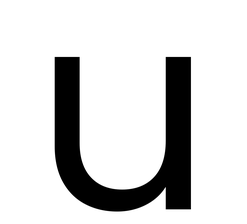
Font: Poppins-Regular